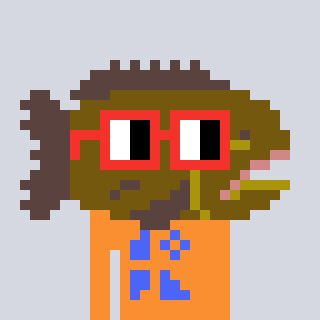
a pixel art character with square red glasses, a grouper-shaped head and a orange-colored body on a cool background